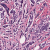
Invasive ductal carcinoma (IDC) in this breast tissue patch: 1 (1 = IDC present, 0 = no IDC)